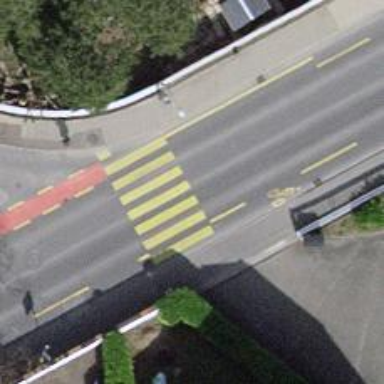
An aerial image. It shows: Secondary road with asphalt surface and sidewalks on both sides. It also has cycle lanes on both sides.